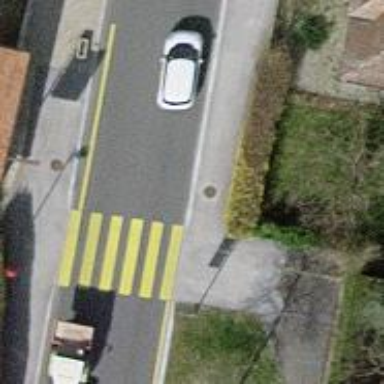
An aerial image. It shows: Marked road crossing.